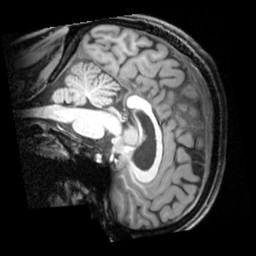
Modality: T1w
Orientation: sagittal
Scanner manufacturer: siemens
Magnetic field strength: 3 T
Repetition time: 1.9 s
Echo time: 0.00397 s